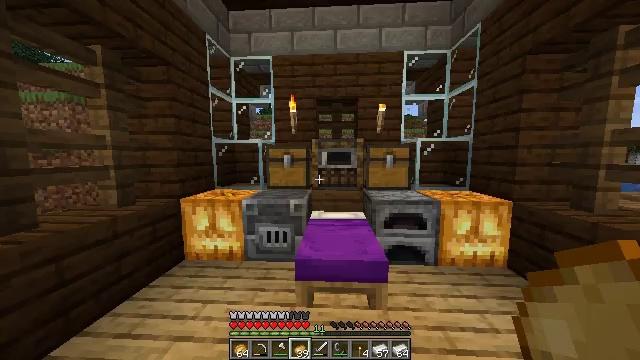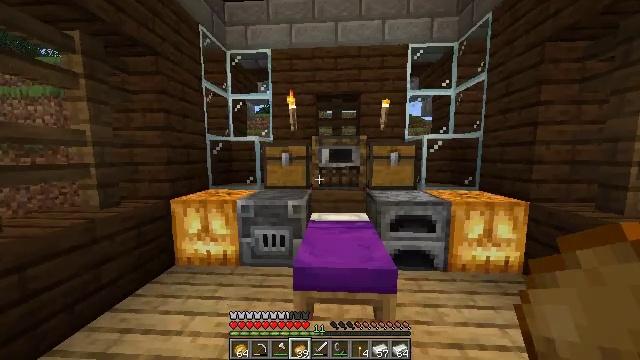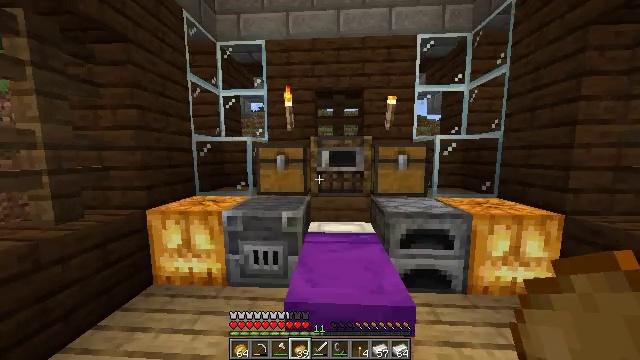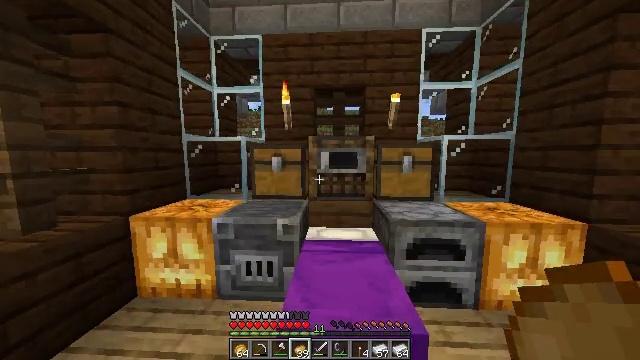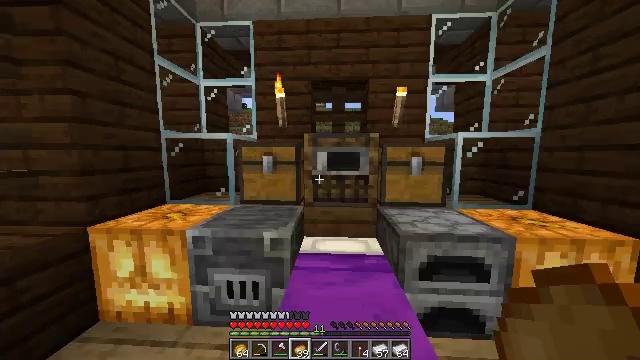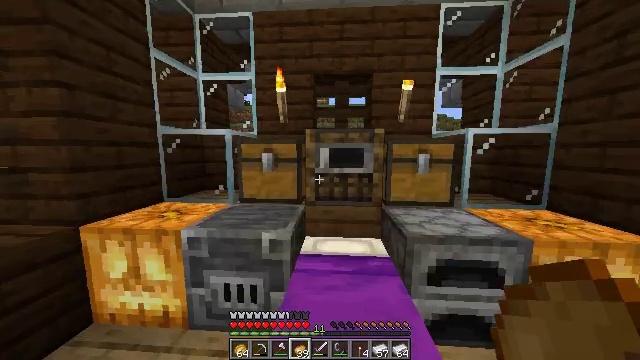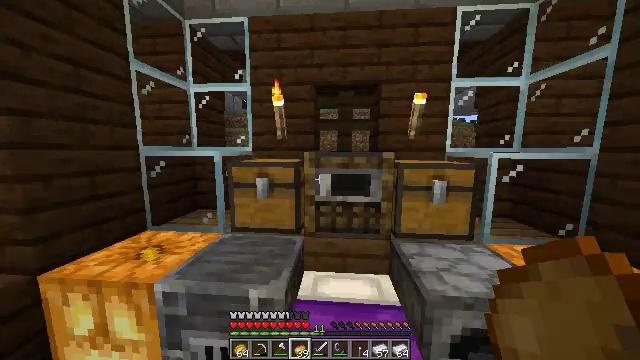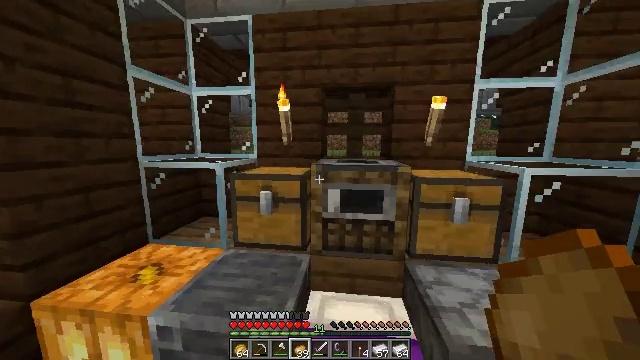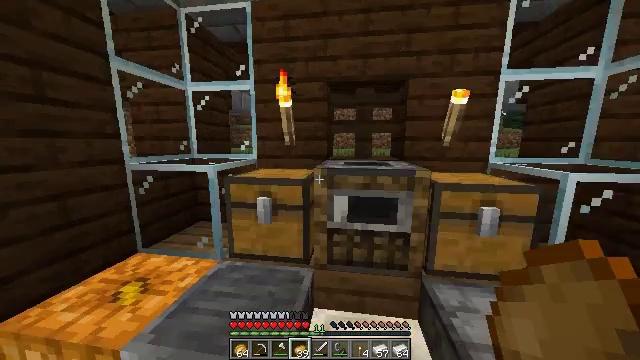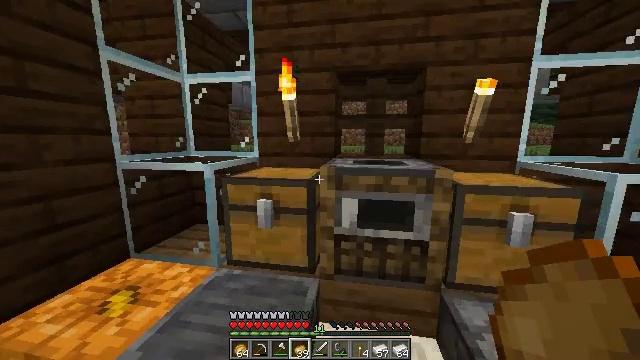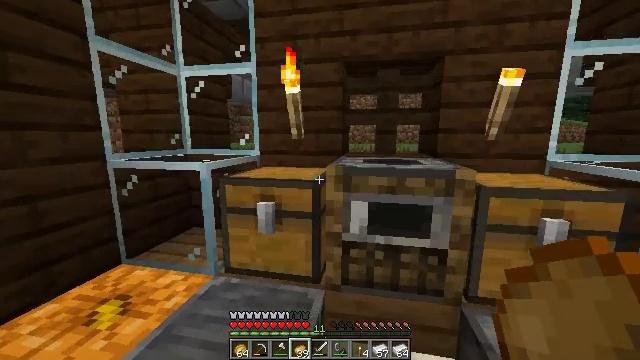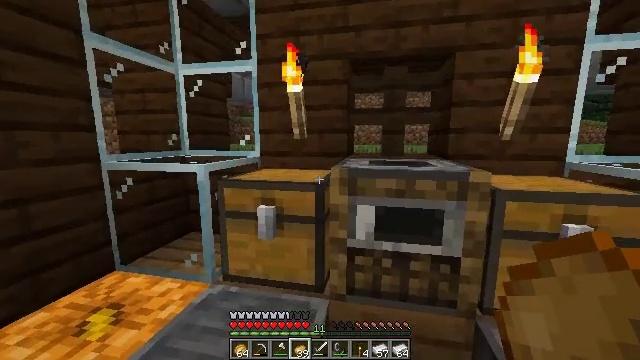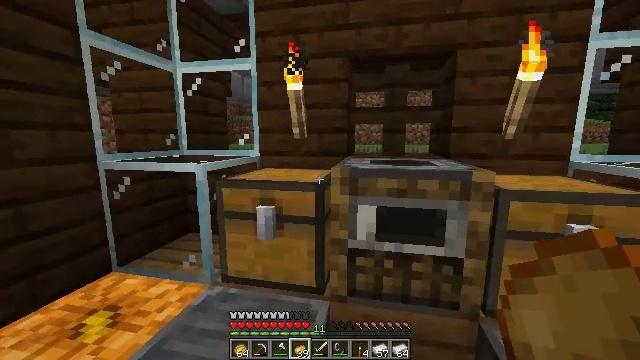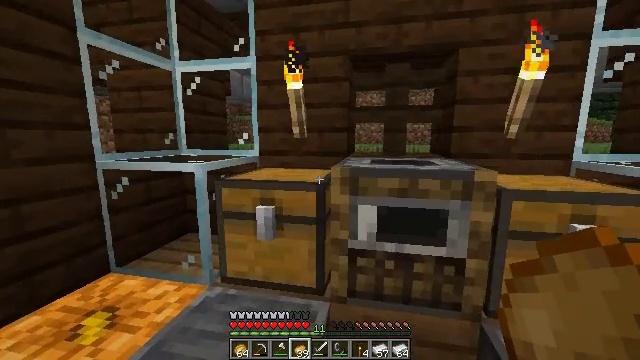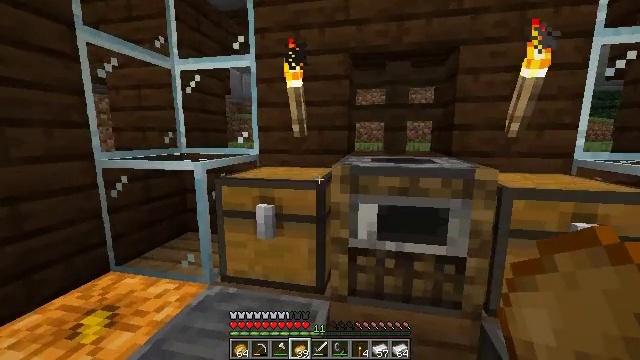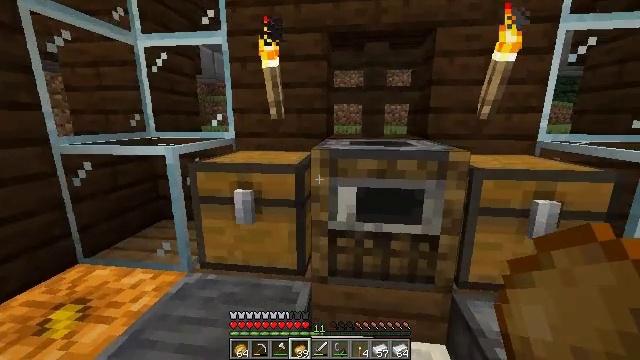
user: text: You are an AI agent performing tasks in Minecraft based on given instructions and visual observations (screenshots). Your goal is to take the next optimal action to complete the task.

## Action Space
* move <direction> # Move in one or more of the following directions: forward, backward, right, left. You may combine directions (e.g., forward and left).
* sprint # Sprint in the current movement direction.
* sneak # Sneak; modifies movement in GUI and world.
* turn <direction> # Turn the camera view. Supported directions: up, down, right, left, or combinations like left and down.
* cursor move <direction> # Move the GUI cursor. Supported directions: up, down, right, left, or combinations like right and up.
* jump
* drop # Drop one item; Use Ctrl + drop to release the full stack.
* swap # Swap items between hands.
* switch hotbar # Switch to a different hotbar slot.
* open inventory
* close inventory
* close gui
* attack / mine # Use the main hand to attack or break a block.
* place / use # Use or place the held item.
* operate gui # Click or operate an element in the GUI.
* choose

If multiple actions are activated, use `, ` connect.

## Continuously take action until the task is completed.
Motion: motion action
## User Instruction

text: Get dirt block.
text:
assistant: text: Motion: move forward
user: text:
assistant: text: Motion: move forward
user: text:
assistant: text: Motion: move forward
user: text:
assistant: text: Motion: move forward
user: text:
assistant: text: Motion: move forward
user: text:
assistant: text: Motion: move forward
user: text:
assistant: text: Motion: move forward, turn left and down
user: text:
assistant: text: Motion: turn left
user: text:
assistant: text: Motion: turn left
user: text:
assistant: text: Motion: turn left
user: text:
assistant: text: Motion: no_op
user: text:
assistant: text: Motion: no_op
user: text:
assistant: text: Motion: no_op
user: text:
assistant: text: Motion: no_op
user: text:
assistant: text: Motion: turn right and down
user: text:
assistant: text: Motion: turn right and down
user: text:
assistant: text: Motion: turn right
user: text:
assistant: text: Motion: turn right
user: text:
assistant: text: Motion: no_op
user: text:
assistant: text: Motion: use / place
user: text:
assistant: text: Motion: use / place
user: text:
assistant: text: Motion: use / place
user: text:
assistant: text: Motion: no_op
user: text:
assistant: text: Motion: no_op
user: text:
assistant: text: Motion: open gui
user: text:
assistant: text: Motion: no_op
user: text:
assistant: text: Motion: no_op
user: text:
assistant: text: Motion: no_op
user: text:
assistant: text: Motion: no_op
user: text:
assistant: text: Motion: no_op